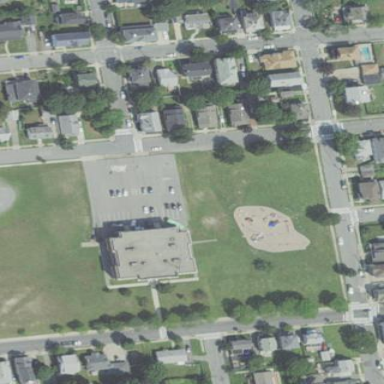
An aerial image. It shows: School.